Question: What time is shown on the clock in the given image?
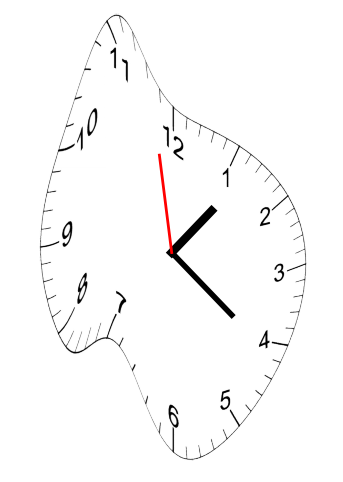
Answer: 01:20:58